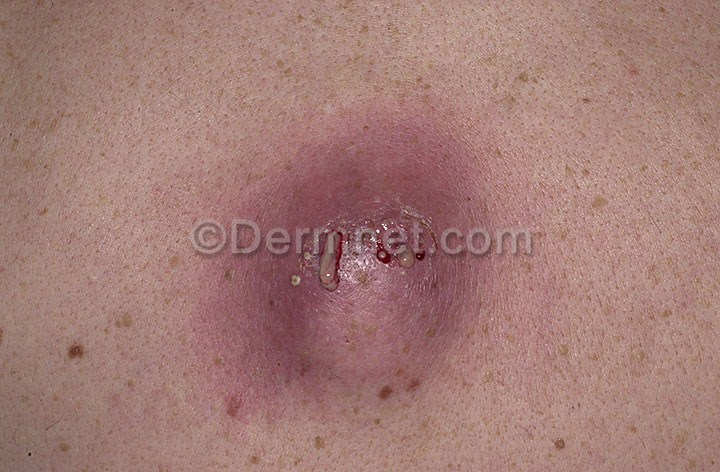
Disease: Seborrheic Keratoses and other Benign Tumors